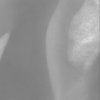
Label: not_dusty